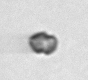
Label: Heterocapsa_rotundata